Field crop: maize
Growth stage: 1
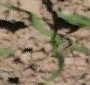
Species: maize